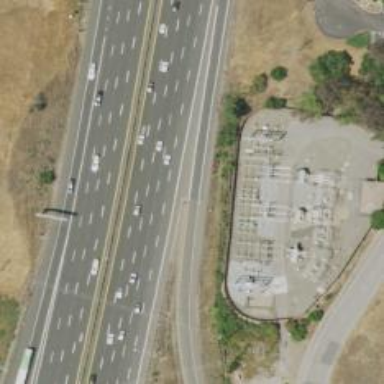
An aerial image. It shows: Motorway.